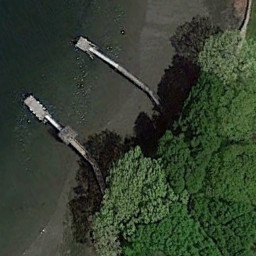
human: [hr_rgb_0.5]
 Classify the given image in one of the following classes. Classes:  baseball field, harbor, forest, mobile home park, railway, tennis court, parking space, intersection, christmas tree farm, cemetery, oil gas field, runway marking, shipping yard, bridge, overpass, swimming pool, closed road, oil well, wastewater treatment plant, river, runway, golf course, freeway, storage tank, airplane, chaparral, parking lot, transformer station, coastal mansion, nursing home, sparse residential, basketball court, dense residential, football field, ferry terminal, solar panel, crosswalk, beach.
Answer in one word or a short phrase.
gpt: ferry terminal